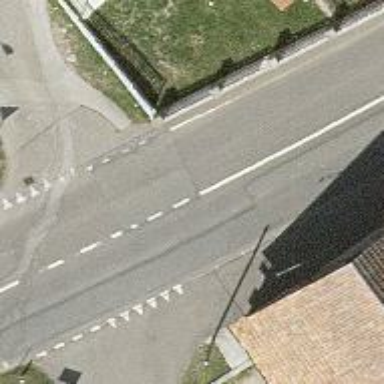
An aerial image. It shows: Bus stop along the road.